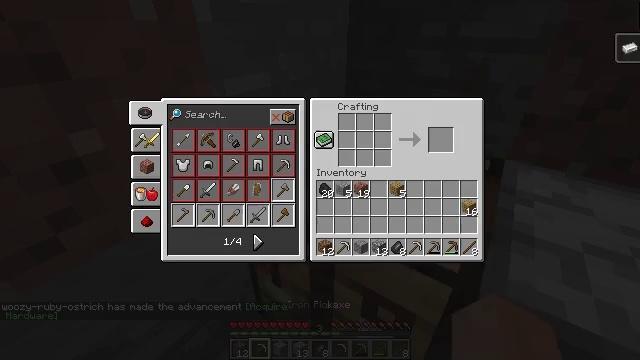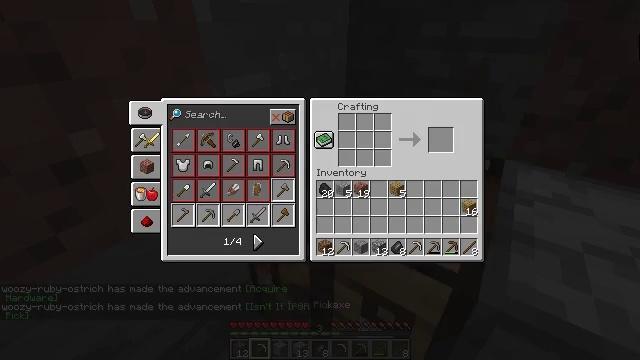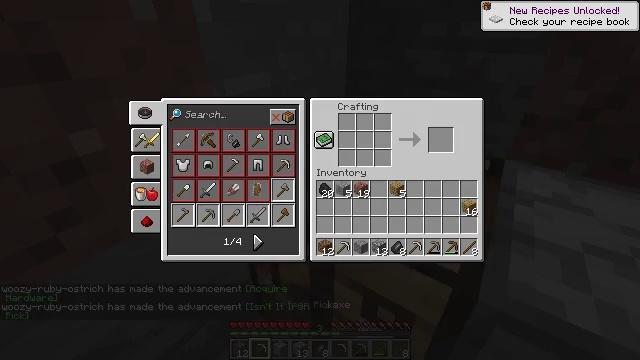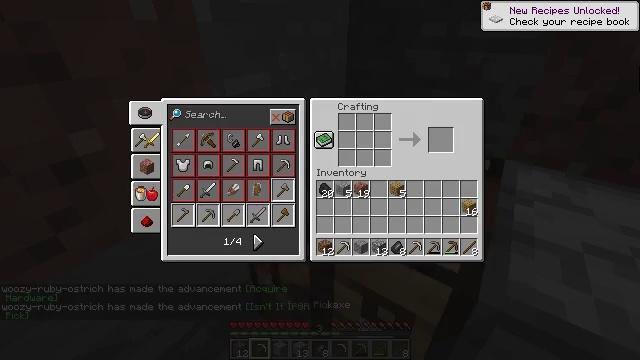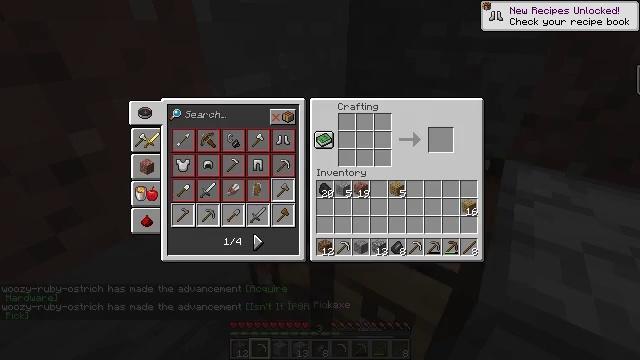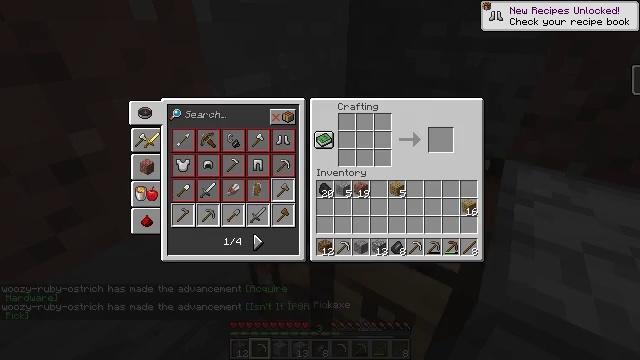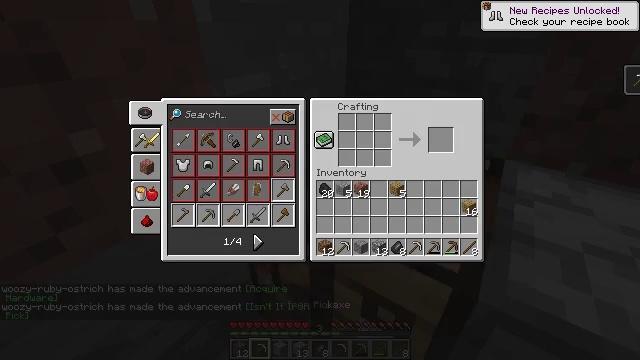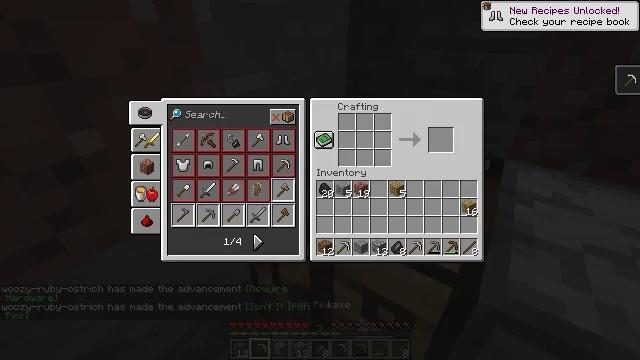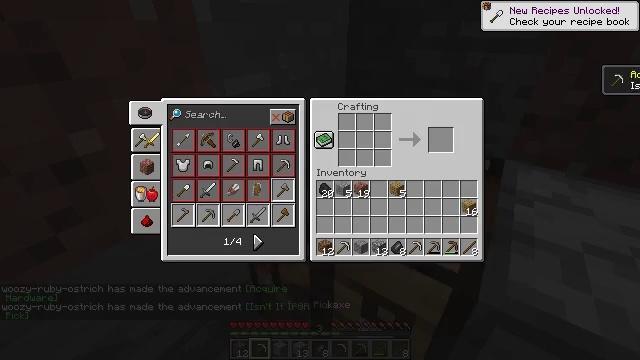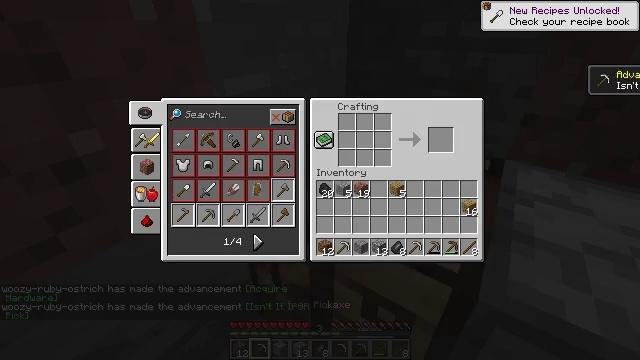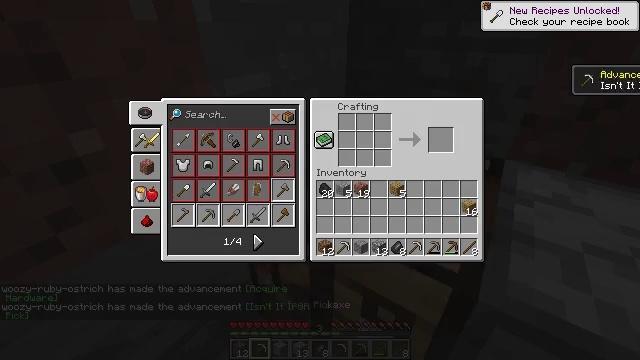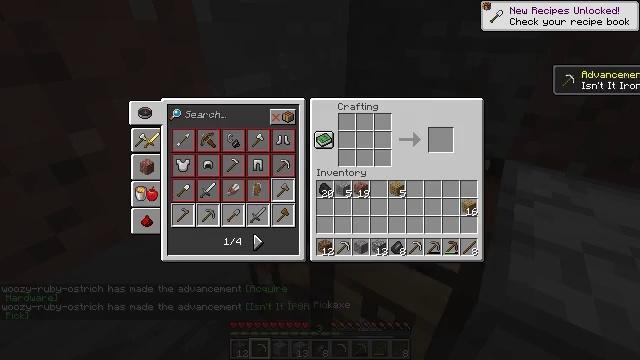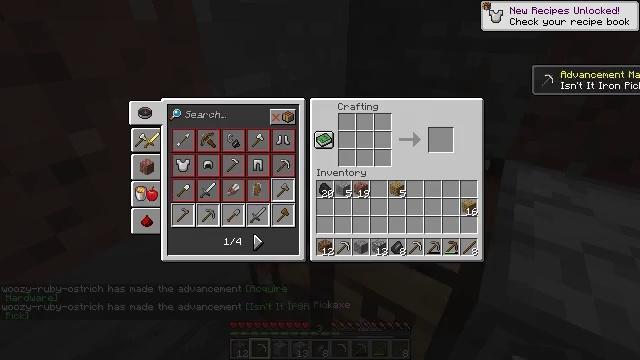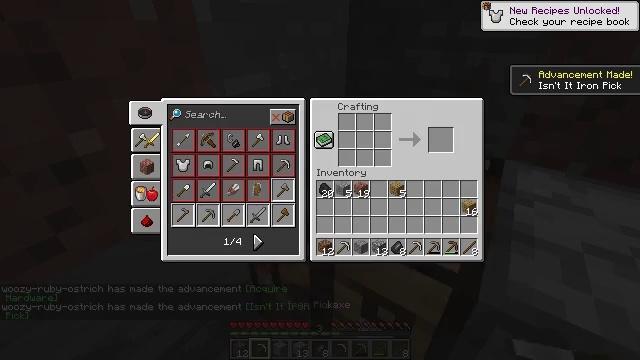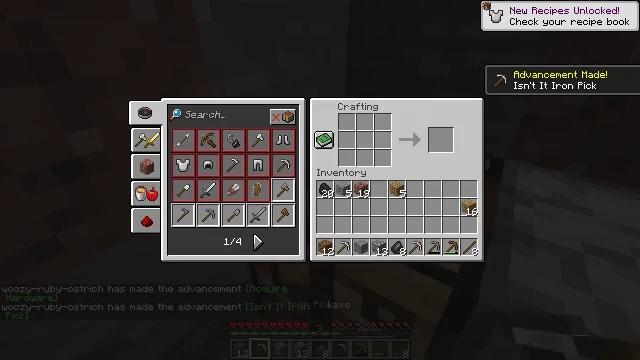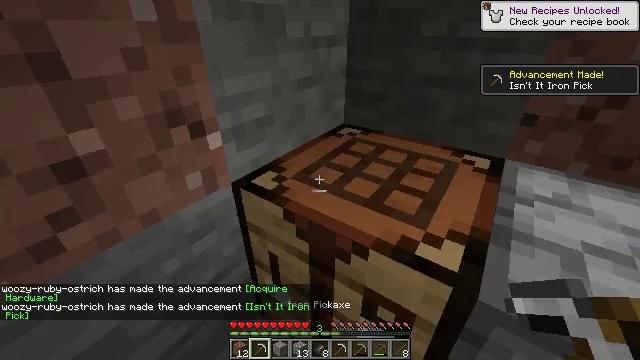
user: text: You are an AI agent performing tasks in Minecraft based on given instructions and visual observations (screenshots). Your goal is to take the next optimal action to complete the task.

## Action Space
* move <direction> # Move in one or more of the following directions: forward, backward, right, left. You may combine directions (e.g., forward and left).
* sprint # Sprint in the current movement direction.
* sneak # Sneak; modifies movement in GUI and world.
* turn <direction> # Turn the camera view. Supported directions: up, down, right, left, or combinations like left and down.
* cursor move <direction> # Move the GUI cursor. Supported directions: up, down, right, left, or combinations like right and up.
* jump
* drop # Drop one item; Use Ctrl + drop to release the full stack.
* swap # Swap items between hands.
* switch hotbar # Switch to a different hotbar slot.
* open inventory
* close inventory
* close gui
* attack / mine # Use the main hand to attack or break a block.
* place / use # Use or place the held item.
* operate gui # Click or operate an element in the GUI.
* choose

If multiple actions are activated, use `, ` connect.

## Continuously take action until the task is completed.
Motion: motion action
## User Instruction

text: Mine block crafting table.
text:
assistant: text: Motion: sneak, open gui
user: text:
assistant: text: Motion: sneak
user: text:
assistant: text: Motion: sneak
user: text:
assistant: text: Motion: sneak
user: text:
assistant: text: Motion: sneak
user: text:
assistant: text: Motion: sneak
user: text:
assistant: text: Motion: no_op
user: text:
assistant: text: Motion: no_op
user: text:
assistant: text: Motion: no_op
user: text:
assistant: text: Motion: no_op
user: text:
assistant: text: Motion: no_op
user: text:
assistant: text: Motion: no_op
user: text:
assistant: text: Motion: no_op
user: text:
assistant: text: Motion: no_op
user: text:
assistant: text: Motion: no_op
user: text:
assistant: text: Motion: close gui
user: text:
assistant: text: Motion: no_op
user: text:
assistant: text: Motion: turn right and down
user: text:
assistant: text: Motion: turn right and down
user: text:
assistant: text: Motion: turn right
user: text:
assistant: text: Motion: turn right
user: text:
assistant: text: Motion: turn right
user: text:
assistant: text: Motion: switch to hotbar 2
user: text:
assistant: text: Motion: switch to hotbar 2
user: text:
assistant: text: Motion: switch to hotbar 2
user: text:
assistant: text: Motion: no_op
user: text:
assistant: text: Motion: no_op
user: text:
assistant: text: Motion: turn right
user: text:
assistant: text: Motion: no_op
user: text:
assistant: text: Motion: move right